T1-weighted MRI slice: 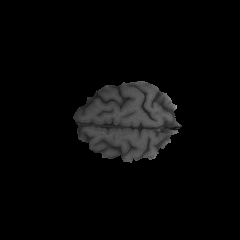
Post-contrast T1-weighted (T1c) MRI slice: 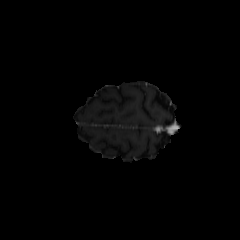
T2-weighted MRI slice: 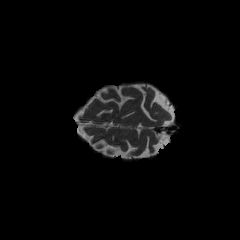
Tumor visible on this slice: no